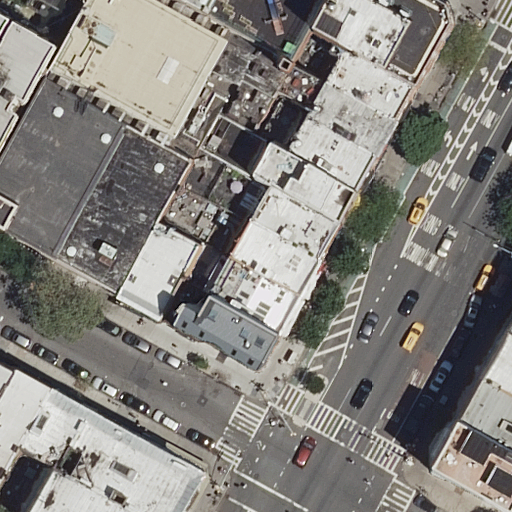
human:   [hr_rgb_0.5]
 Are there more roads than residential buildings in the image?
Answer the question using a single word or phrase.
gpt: no

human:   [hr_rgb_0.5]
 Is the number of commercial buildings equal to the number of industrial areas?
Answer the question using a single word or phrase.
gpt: yes

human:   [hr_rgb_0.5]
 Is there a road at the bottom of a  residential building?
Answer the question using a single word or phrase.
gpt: yes

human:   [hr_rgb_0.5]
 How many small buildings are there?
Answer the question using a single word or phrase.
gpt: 7

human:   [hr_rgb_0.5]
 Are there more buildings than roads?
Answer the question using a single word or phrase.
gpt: yes

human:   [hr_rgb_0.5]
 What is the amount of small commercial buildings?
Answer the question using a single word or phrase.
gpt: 0

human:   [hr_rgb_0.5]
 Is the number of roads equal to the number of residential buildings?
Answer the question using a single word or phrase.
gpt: no

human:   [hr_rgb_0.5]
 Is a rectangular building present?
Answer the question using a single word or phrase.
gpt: yes

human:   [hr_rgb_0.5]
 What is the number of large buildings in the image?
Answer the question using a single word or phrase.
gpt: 1

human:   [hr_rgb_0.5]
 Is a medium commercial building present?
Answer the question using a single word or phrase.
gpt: no

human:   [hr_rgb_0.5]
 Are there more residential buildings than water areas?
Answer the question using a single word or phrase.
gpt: yes

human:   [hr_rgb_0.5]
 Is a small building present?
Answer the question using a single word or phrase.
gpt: yes

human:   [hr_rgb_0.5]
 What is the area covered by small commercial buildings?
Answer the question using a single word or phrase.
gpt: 0m2

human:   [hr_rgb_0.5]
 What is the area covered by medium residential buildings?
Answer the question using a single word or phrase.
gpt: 2964m2

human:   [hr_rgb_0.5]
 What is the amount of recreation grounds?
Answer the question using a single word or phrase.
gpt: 0

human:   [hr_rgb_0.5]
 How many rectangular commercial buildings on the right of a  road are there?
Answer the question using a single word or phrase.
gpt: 0

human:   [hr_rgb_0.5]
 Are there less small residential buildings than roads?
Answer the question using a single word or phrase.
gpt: no

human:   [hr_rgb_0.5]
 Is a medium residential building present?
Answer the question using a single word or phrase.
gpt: yes

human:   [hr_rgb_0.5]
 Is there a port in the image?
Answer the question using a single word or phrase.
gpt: no

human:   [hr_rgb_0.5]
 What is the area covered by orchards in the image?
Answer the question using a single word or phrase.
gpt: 0m2

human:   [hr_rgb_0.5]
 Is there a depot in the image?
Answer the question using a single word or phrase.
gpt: no

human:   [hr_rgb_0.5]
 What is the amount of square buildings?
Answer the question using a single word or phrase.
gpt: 0

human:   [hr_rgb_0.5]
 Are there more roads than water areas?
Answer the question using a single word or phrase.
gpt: yes

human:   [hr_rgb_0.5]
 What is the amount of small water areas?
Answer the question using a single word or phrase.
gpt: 0

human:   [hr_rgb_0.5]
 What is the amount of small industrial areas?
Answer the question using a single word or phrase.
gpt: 0

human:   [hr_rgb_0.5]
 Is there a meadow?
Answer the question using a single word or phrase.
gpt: no

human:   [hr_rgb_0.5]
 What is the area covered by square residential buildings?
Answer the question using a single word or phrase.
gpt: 0m2

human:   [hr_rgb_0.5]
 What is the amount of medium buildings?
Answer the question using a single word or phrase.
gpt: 14

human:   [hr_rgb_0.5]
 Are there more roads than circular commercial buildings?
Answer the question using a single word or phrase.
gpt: yes

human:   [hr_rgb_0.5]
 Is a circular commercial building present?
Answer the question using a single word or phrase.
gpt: no

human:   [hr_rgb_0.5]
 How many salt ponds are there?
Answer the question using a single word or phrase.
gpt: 0

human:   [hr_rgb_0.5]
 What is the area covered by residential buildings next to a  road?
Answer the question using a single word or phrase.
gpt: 5291m2

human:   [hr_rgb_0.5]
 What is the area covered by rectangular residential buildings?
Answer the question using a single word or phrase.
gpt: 2507m2

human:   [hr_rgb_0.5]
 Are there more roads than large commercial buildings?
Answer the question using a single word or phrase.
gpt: yes

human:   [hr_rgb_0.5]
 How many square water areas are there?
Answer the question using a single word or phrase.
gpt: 0

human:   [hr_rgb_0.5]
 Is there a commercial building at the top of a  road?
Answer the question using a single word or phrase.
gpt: no